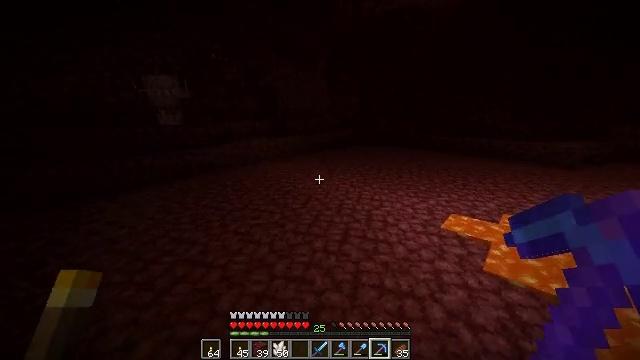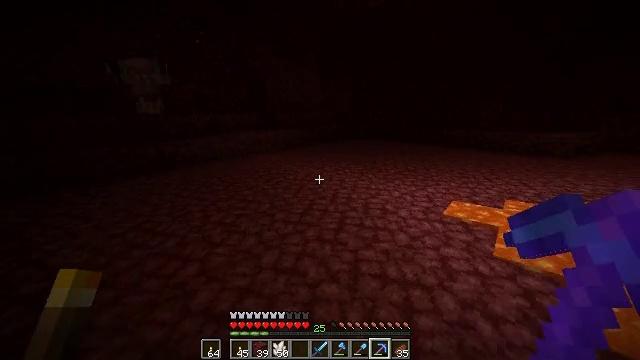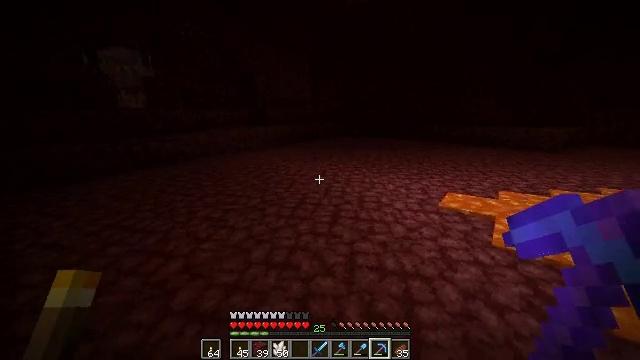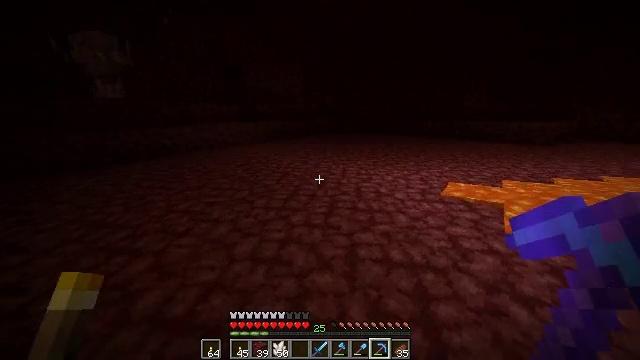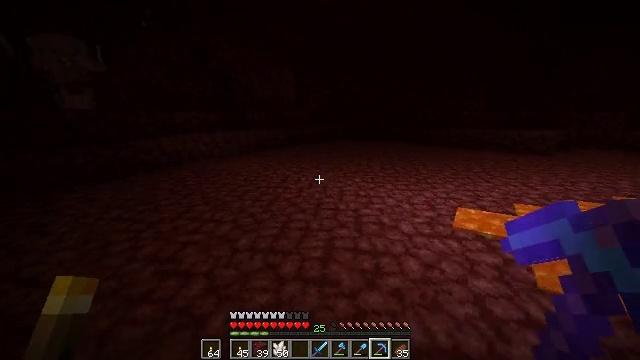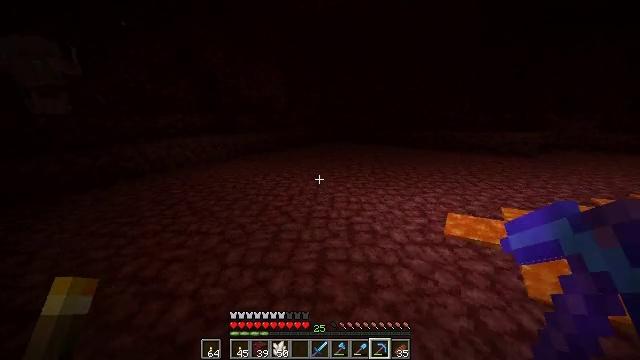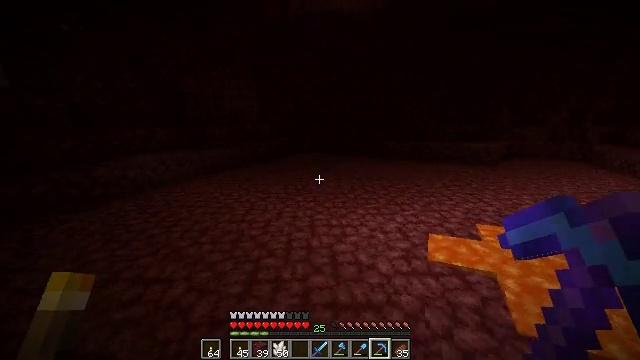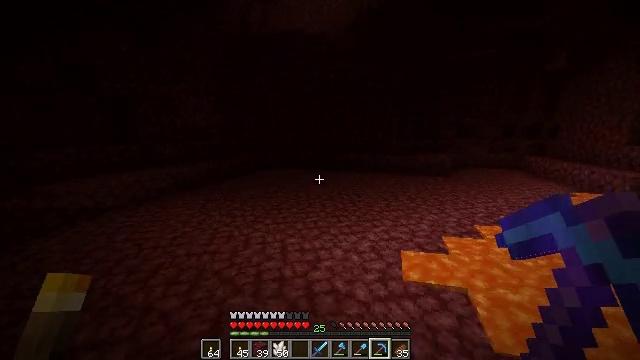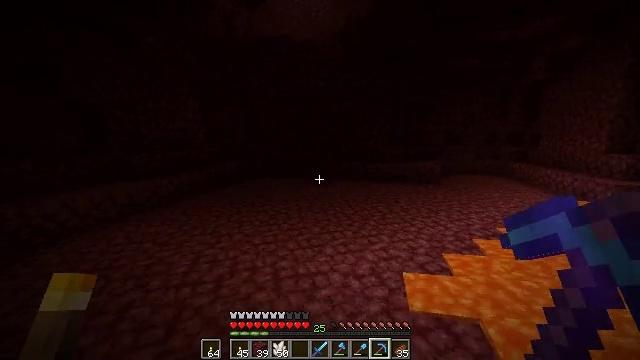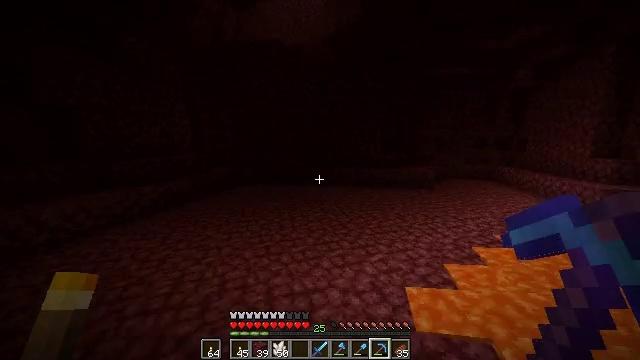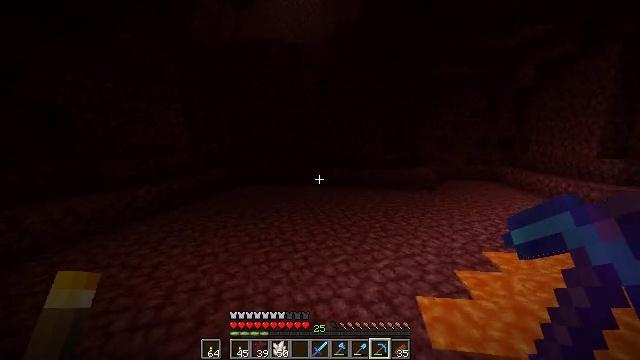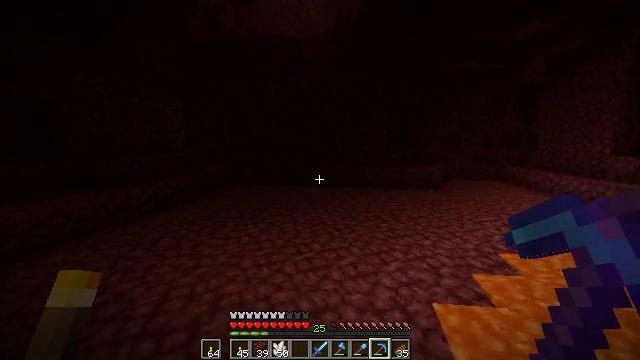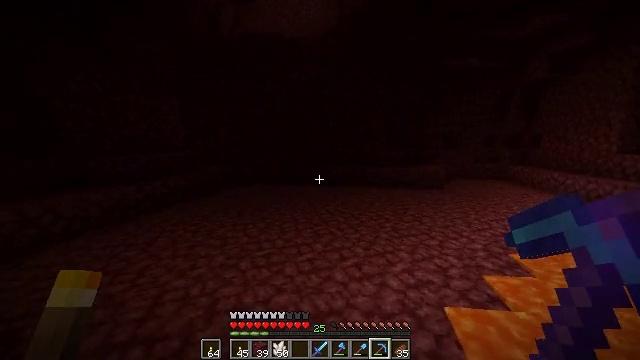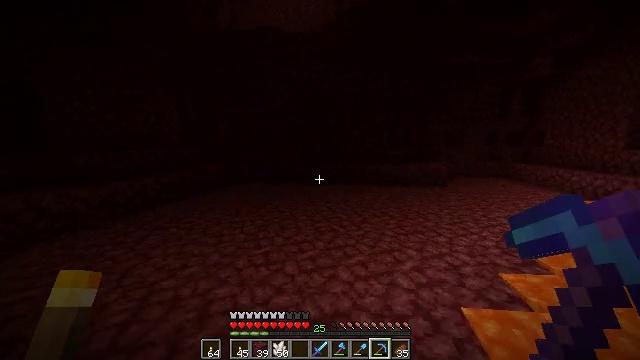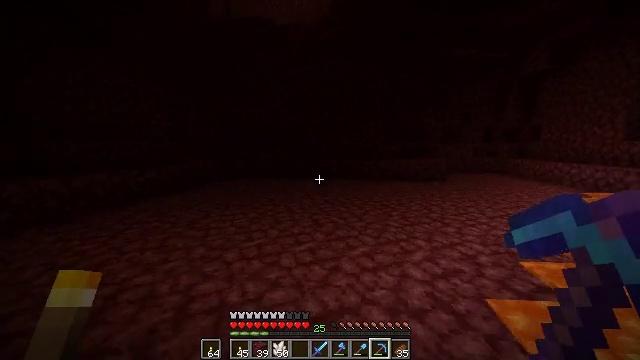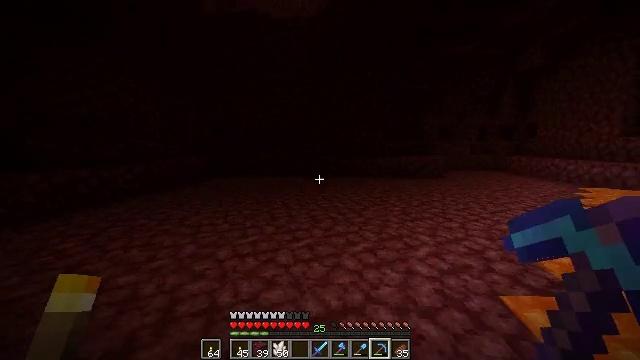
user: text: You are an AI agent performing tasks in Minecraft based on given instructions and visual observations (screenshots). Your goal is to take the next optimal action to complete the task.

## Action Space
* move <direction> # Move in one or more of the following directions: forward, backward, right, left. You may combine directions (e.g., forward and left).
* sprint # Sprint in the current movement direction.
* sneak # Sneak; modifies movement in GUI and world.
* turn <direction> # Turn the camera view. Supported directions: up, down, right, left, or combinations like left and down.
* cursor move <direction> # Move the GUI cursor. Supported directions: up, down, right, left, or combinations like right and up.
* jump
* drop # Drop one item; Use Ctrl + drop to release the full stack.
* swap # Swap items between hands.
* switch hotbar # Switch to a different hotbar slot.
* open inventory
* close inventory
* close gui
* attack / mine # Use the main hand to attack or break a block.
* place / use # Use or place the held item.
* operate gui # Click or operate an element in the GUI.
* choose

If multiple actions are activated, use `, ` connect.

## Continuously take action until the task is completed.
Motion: motion action
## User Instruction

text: Eliminate the villager.
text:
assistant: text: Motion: move forward, sprint, turn right, jump
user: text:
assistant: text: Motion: move forward, sprint, turn right, jump
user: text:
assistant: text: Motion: move forward, sprint, turn right, jump
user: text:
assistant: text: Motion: move forward, turn right, jump
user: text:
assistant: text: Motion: move forward, turn right, jump
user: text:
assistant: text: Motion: move forward, turn right and up, jump
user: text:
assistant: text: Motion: move forward, turn right and up, jump
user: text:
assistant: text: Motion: move forward, turn right and up, jump
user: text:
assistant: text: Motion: move forward, turn right and up, jump
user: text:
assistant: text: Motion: move forward, jump
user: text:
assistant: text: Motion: move forward, jump
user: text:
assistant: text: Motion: move forward, sprint, jump
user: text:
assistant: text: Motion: move forward, sprint, jump
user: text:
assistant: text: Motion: move forward, sprint, turn right, jump
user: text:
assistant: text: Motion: move forward, sprint, turn right, jump
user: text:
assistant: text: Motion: move forward, sprint, turn right, jump
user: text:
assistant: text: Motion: move forward, jump
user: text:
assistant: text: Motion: move forward, jump
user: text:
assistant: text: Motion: move forward, jump
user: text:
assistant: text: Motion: move forward, jump
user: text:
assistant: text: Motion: move forward, jump
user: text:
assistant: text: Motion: move forward, turn left, jump
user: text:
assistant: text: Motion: move forward, jump
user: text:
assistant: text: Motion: move forward, jump
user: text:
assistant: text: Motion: move forward, jump
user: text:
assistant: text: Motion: move forward, jump
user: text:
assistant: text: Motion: move forward, sprint, turn right, jump
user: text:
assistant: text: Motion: move forward, sprint, turn right, jump
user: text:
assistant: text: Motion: move forward, sprint, jump
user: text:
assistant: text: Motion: move forward, sprint, jump